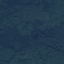
Land use / land cover class: Forest